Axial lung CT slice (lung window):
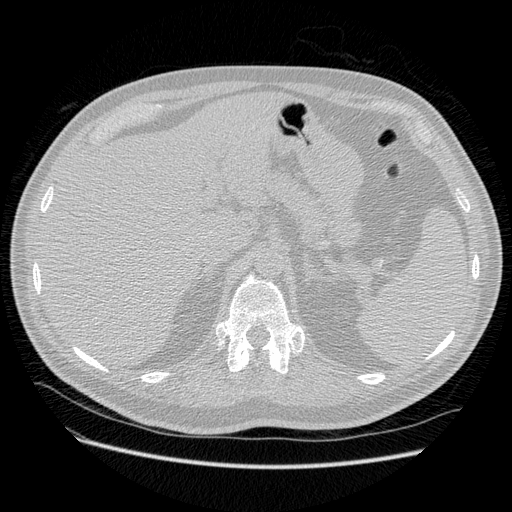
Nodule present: no